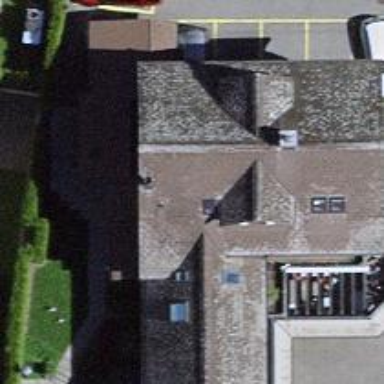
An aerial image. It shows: Restaurant.